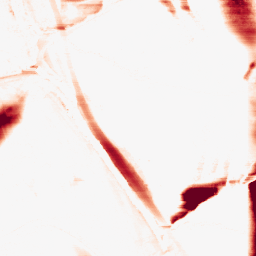
Category: morphological
Decomposition family: morphological_rect
Decomposition parameters: operation: opening
width: 50
height: 3
Upsampling method: lanczos
Upsampling parameters: scale: 4
Upsampling scale: 4